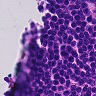
Metastatic tissue present: no